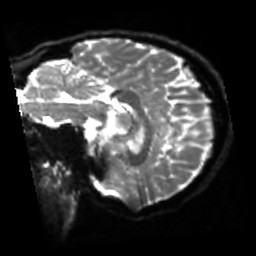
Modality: sbref
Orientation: sagittal
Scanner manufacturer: siemens
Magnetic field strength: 3 T
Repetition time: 4 s
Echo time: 0.0594 s